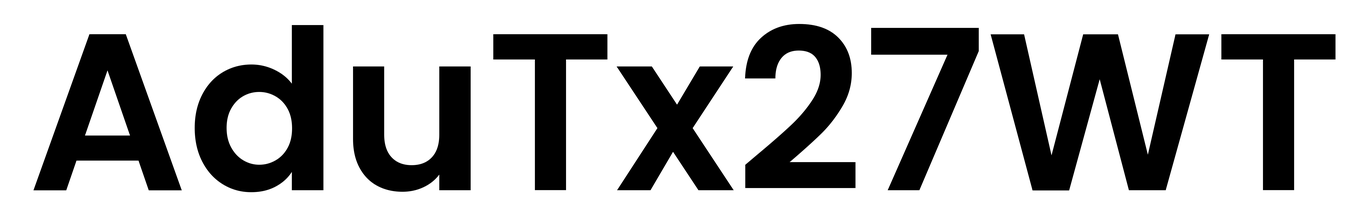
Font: Poppins-SemiBold